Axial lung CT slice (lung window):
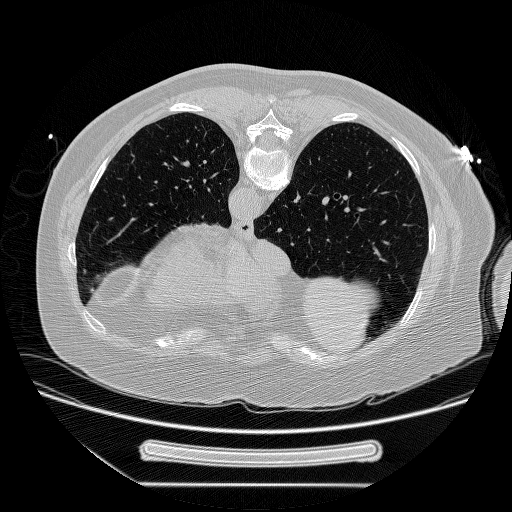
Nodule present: no